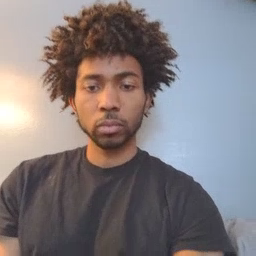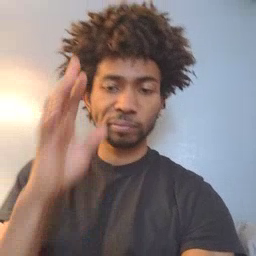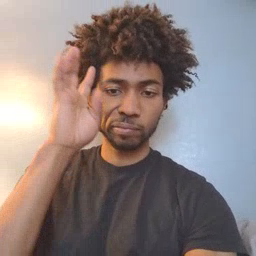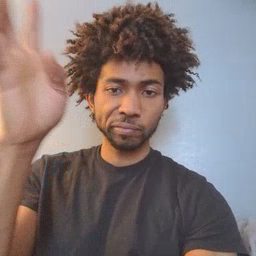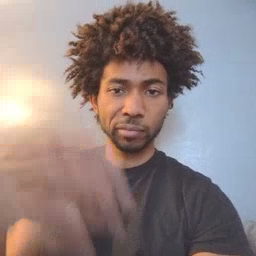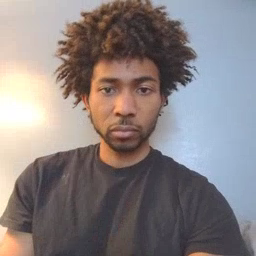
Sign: pretend